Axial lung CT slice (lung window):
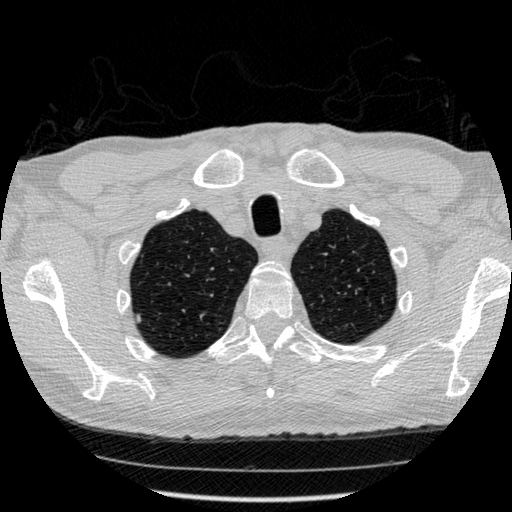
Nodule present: yes
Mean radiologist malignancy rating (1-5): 2